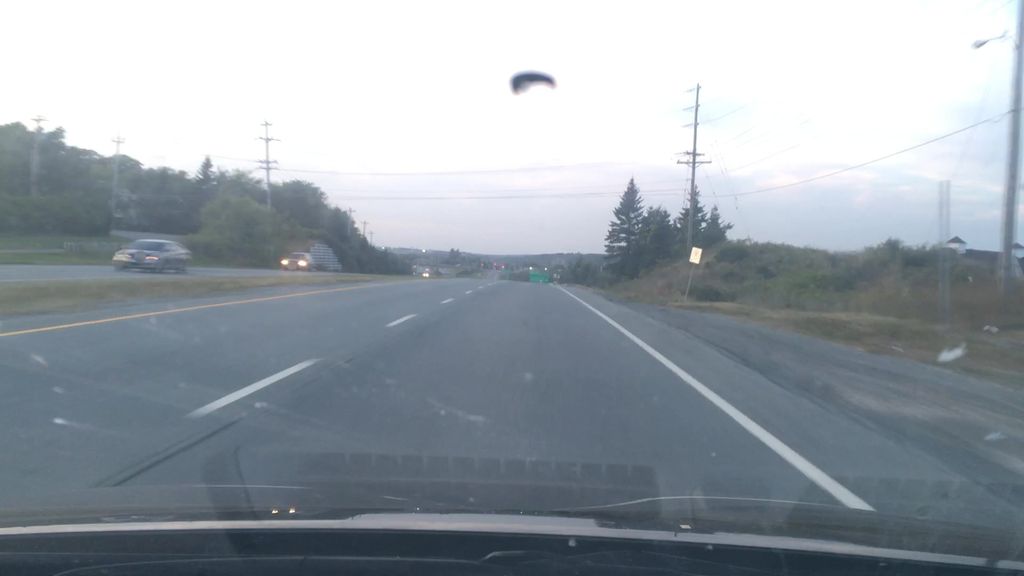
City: halifax